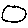
Label: circle